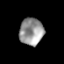
Tissue: prostate
Cell type: Epithelial cells
Senescence score: 0.265
Nuclear area (px): 629
Mean DAPI intensity: 151.73